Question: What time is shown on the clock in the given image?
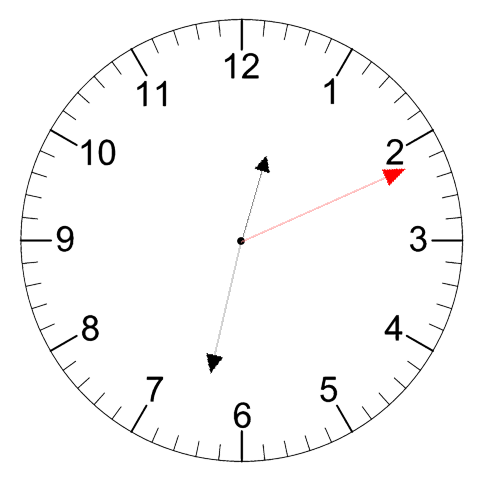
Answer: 12:32:11